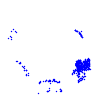
Particle: electron